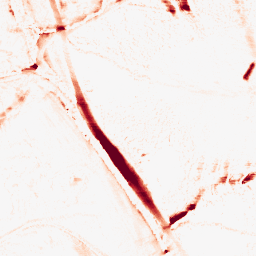
Category: morphological
Decomposition family: morphological_ellipse
Decomposition parameters: operation: opening
width: 10
height: 20
Upsampling method: sinc_blackman
Upsampling parameters: scale: 2
kernel_size: 8
Upsampling scale: 2